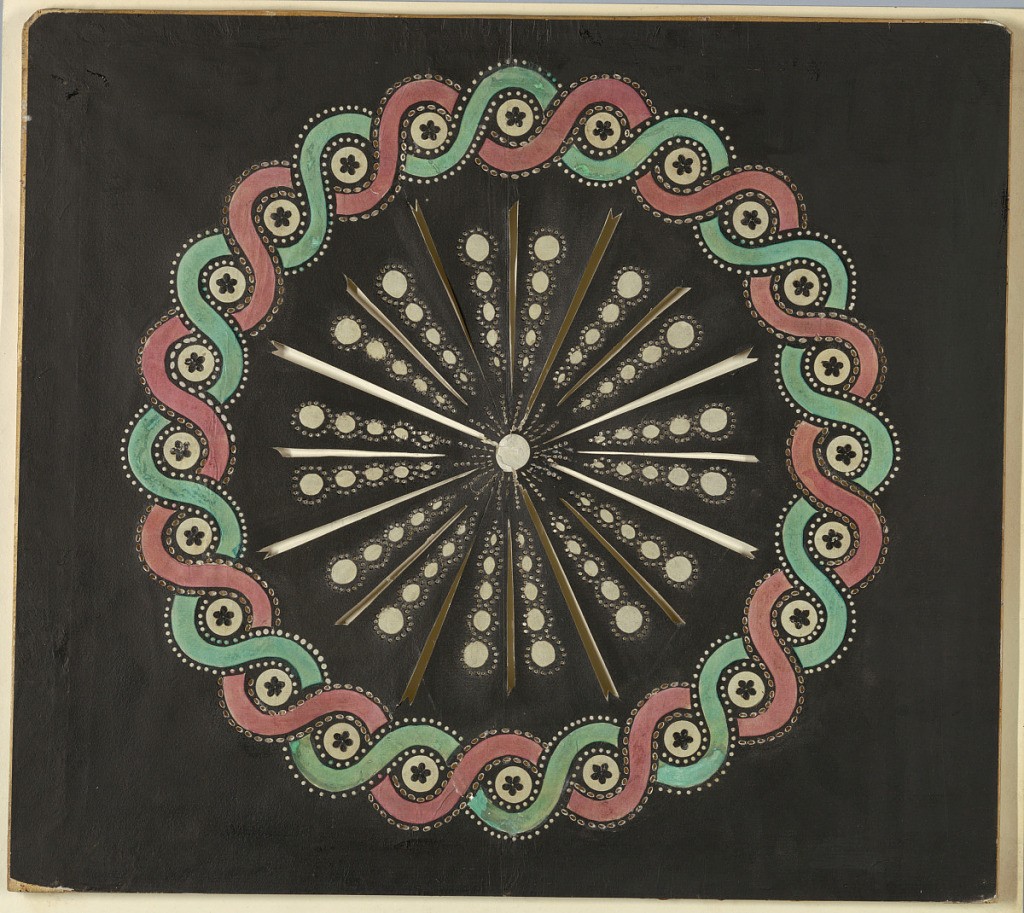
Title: Serpentine Ribbon
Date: ca. 1780
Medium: Cut paper on wood frame
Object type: Lantern slide
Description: Magic lantern slide, optical toy. On black field, white disk at center from which radiate alternating long and short rays, between which are chains of white ellipses growing larger towards circumference of design. At circumference, a guilloche band in red and green, with white disks.